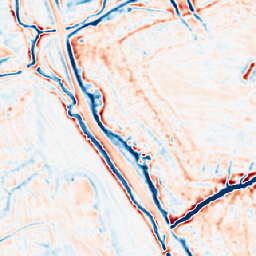
Category: multiscale
Decomposition family: dog_multiscale
Decomposition parameters: sigma_ratio: 1.4
n_scales: 3
base_sigma: 1
Upsampling method: area
Upsampling parameters: scale: 4
Upsampling scale: 4